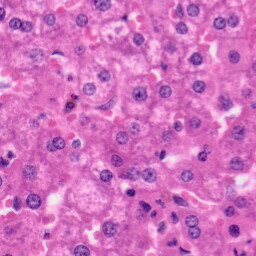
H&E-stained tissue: Liver